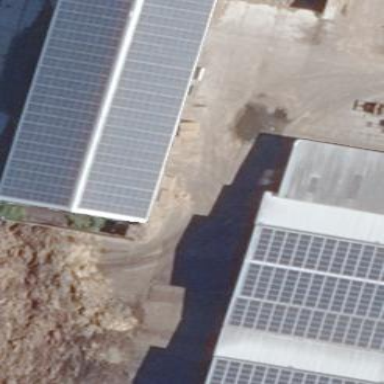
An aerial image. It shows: Small solar photovoltaic panel generator at farm auxiliary building.